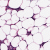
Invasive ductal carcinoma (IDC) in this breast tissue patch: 0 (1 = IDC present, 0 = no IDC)